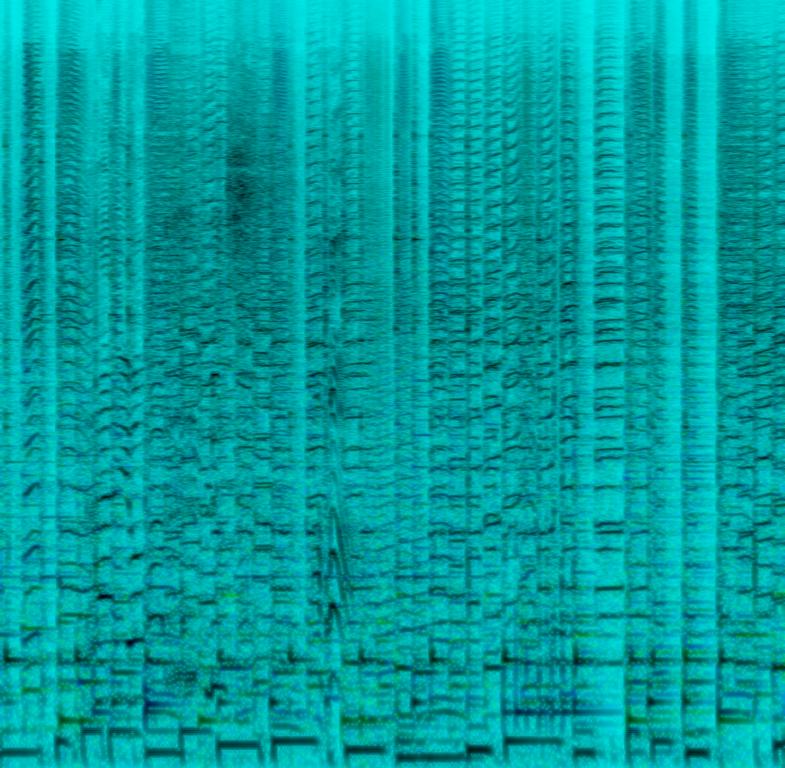
Male singer sings this cool Latin melody. The song is medium tempo with various Latin percussion instruments and a brass band playing percussively in harmony. The song is energetic and has a cool dance rhythm. The audio quality of the song is average.